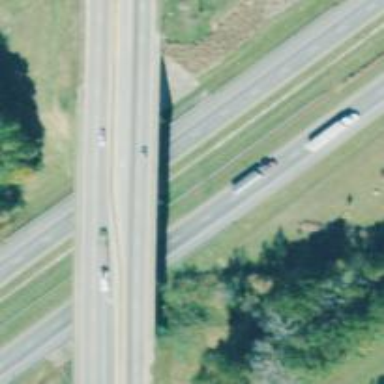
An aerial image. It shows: Secondary road crossing bridge.